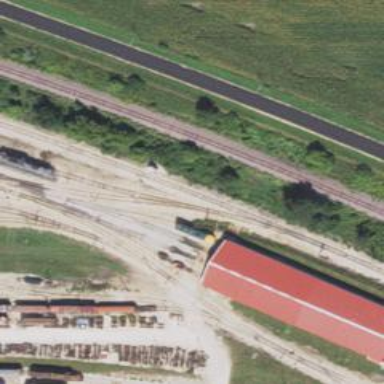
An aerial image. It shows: Preserved railway yard with rail tracks.